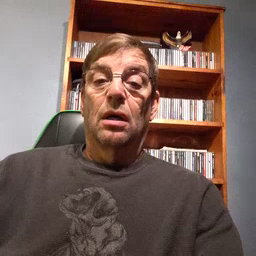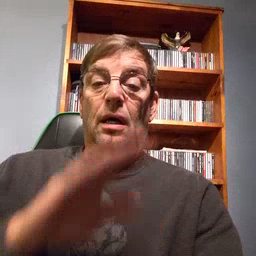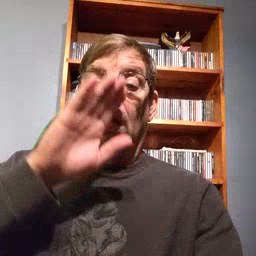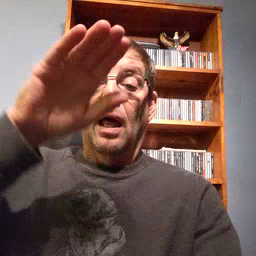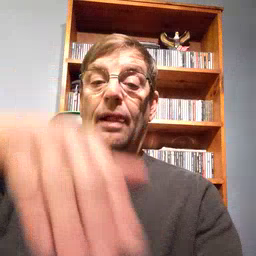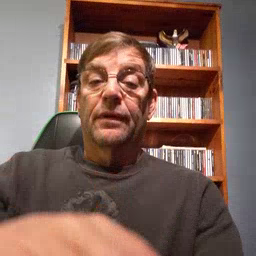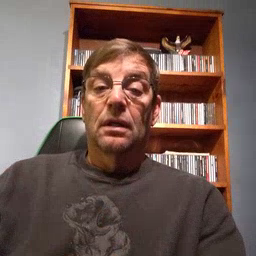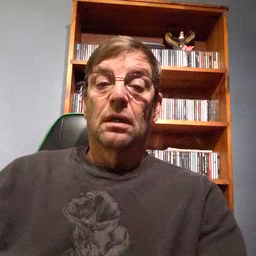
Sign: elephant